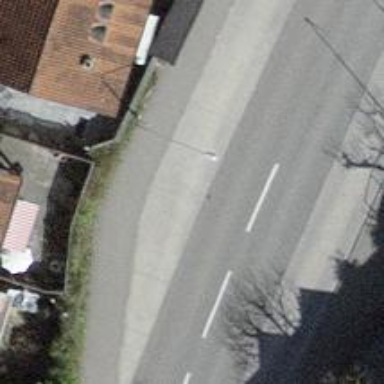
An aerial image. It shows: Bus stop equipped with public transport stop position.